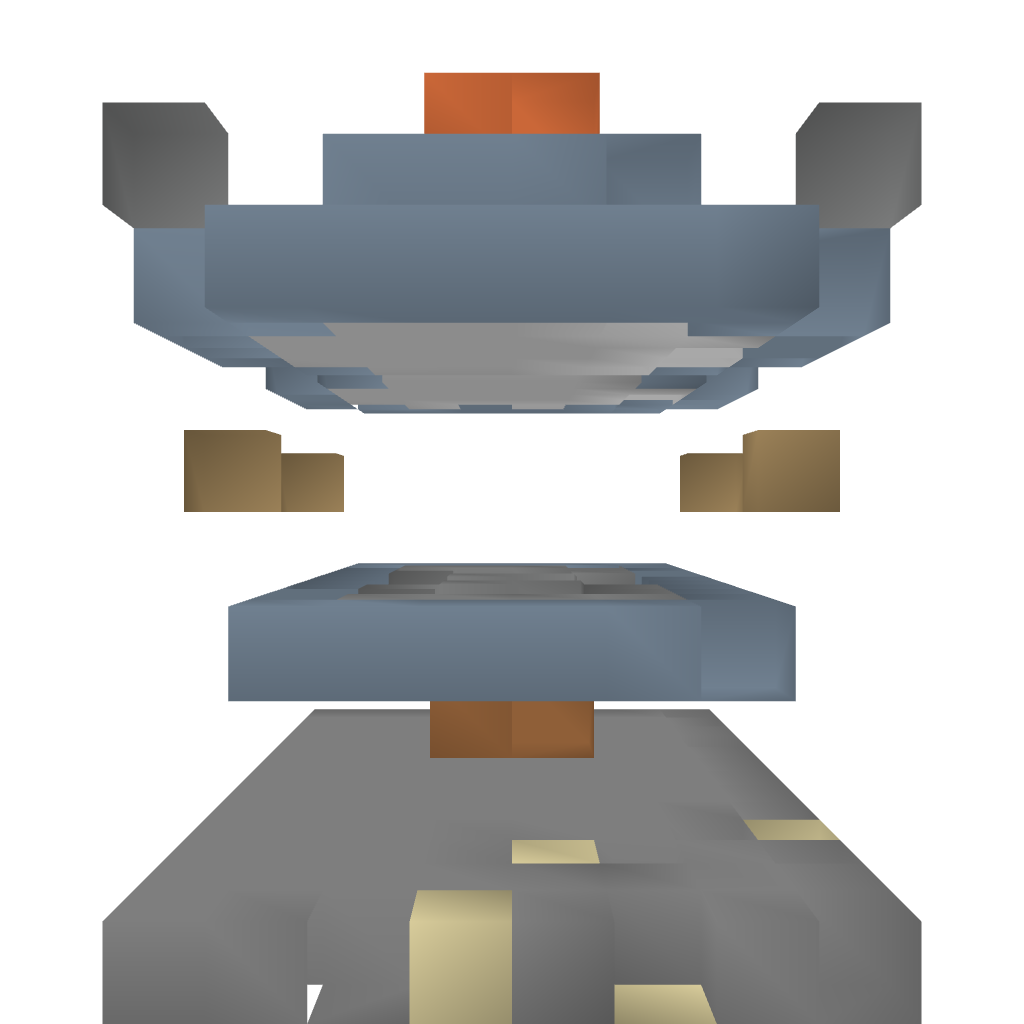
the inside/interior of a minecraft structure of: Brick-Locked Nether Portal